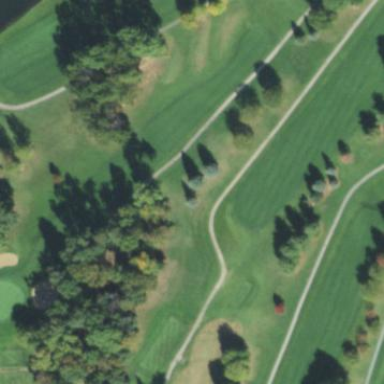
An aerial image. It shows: Grassy area designated as golf fairway.